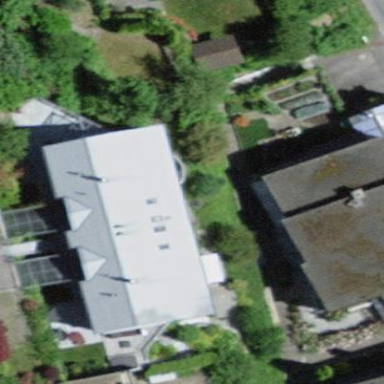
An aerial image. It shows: Terraced residential house.